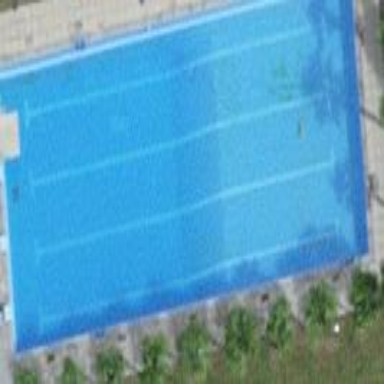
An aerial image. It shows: Outdoor swimming pool on leisure land.